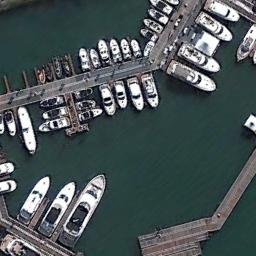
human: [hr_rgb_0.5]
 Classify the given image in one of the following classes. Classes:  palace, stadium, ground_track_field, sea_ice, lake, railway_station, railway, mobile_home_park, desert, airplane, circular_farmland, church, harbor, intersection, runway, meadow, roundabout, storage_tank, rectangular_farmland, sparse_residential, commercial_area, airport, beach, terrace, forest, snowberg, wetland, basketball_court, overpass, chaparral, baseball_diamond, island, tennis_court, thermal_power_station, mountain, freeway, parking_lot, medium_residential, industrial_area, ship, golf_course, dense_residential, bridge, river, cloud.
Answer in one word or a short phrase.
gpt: harbor